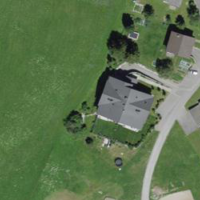
EUNIS habitat code: 26
Species observed at this site:
Montifringilla nivalis
Cinclus cinclus
Nucifraga caryocatactes
Pyrrhocorax graculus
Prunella collaris